Question: I have two models comments and programmes. And i get this error.

My looks like this
'''
def create
@programmme = Programme.find(params[:programme_id])
@comment = @programme.comments.create!(params[:comment])
if @comment.save
redirect_to @comment.programme, notice: "Comment has been sent."
else
format.html { redirect_to @comment.programme, notice: "There was an error creating your comment."}
end
end
'''
I have also tried using build instead of create.
'''
def create
@programmme = Programme.find(params[:programme_id])
@comment = @programme.comments.build(params[:comment])
if @comment.save
redirect_to @comment.programme, notice: "Comment has been sent."
else
format.html { redirect_to @comment.programme, notice: "There was an error creating your comment."}
end
end
'''
'''
class Programme < ActiveRecord::Base
attr_accessible :biography, :broadcastTime, :description, :title
# Associations
has_many :comments, :dependent => :destroy
end
'''
'''
class Comment < ActiveRecord::Base
attr_accessible :email, :location, :message, :name, :requestFor, :song
#Associations
belongs_to :programme
end
'''
And my looks like this
'''
DigneRadio::Application.routes.draw do
resources :programmes do
resources :comments
end
resources :replays
resources :articles
end
'''
Not sure where i'm going wrong but i would appreciate some help.
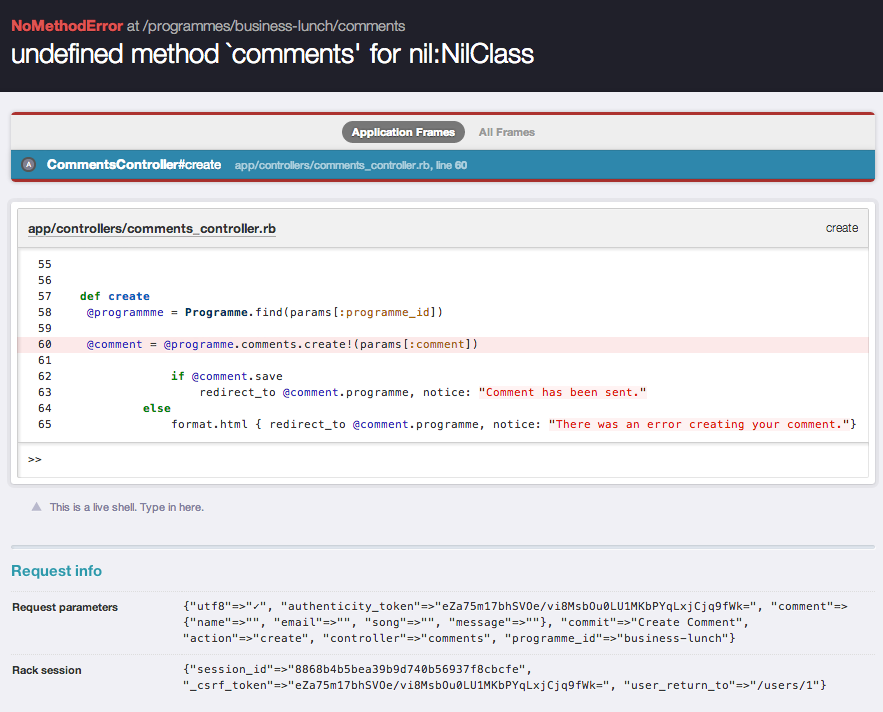
Answer: There is a mistake in your spelling of programme, first you use @programmme(with 3m) and in next step you use @programme.